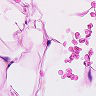
Metastatic tissue present: no